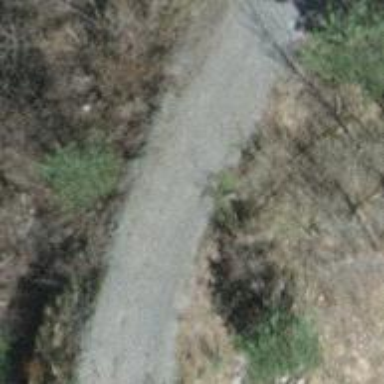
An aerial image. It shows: Gravel track with grade3 track type and embankment.